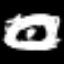
Label: donut